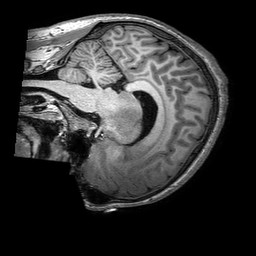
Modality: T1w
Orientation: sagittal
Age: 22
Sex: male
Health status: ill
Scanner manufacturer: philips
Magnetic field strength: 3 T
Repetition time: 0.006661 s
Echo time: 0.002988 s